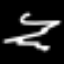
Label: squiggle